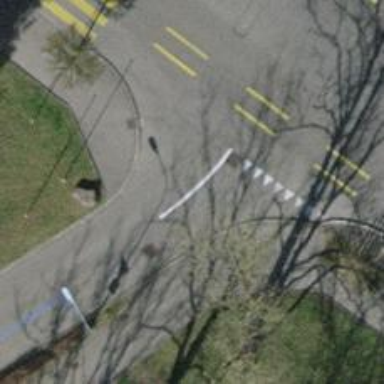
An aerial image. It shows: Unmarked crossing on the road.